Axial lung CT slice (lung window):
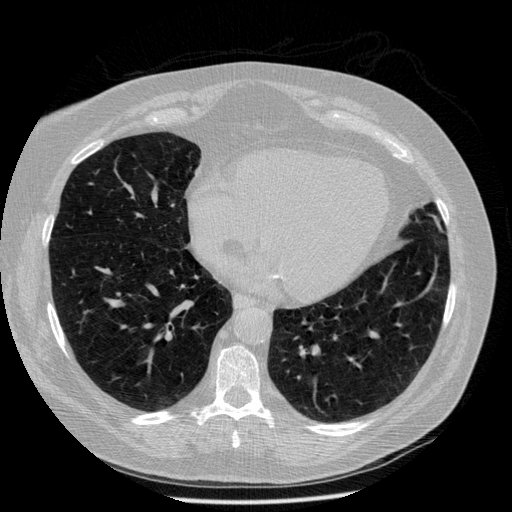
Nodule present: no